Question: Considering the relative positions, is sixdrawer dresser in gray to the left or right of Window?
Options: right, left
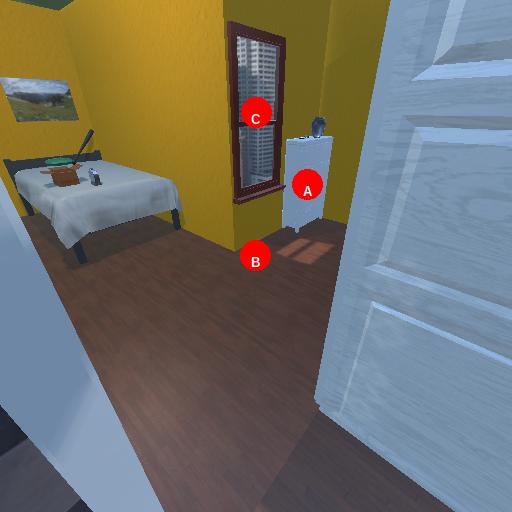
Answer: right